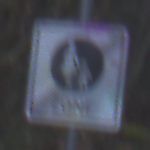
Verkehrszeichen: EndeFussgaengerzone
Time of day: MorningAfternoon
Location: Outdoor (Nature)
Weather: Overcast
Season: Winter
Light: Natural